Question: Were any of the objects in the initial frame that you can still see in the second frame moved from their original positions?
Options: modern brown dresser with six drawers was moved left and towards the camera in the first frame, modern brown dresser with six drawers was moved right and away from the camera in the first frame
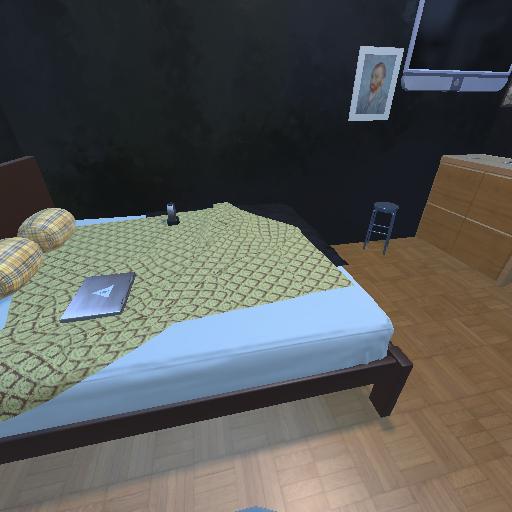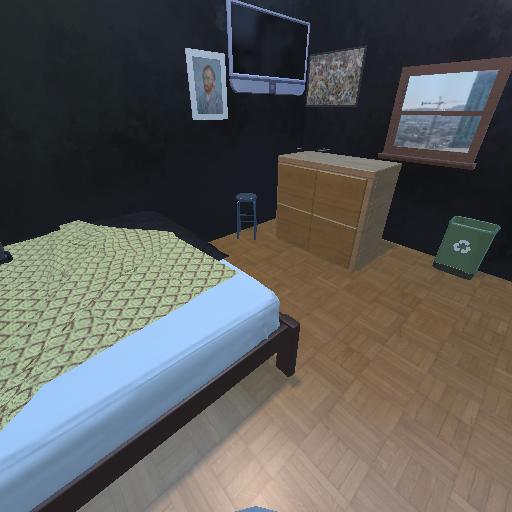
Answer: modern brown dresser with six drawers was moved left and towards the camera in the first frame